Interaction volume radius: 5 \u00c5
Interaction volume height: 20 \u00c5
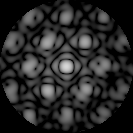
Disorder parameter: 0.3216